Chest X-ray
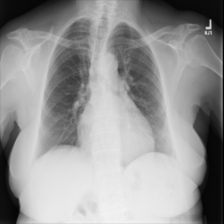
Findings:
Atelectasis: negative
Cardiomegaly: positive
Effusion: negative
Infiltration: negative
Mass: negative
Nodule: negative
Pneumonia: negative
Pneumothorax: negative
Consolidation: negative
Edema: negative
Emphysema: negative
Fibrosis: negative
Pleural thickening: negative
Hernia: negative